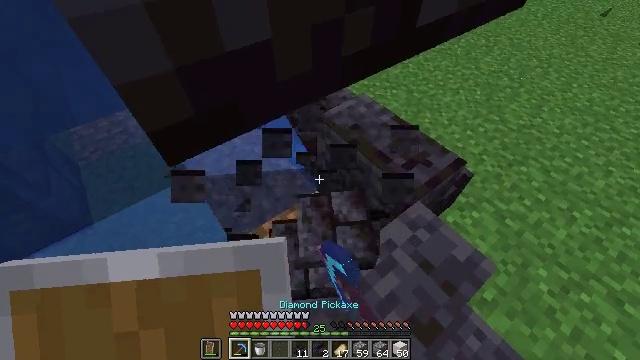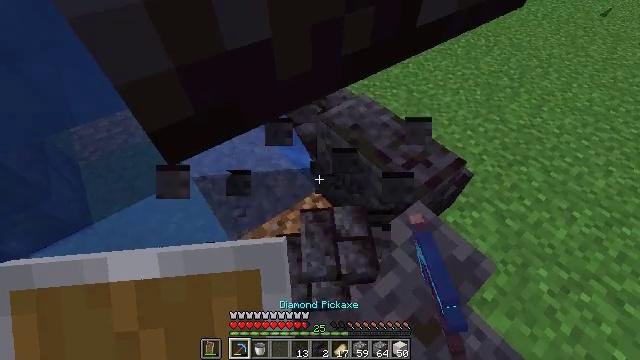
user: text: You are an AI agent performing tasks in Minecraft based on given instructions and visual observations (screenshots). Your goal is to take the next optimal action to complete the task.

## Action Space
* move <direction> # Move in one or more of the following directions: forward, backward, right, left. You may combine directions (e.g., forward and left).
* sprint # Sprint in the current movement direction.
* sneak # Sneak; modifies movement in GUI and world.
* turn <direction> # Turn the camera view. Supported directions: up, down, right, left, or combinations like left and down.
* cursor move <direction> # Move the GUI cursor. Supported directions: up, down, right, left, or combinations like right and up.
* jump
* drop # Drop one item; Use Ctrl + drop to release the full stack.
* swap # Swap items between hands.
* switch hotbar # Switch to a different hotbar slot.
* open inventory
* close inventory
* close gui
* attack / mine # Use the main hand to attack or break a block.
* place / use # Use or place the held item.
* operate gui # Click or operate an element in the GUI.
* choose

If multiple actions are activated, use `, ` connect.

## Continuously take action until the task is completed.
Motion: motion action
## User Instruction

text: Get the polished blackstone brick slab into your inventory.
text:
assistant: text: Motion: sneak, attack / mine
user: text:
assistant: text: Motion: sneak, attack / mine